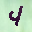
Label: 4